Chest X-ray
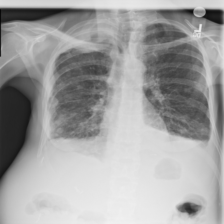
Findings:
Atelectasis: negative
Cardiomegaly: negative
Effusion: negative
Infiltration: positive
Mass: positive
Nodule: negative
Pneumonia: negative
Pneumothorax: negative
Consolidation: negative
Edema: negative
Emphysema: negative
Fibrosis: negative
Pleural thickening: negative
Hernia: negative